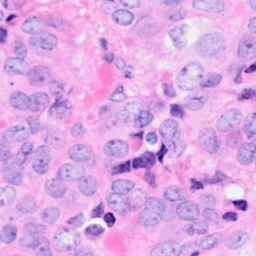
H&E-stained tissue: Breast